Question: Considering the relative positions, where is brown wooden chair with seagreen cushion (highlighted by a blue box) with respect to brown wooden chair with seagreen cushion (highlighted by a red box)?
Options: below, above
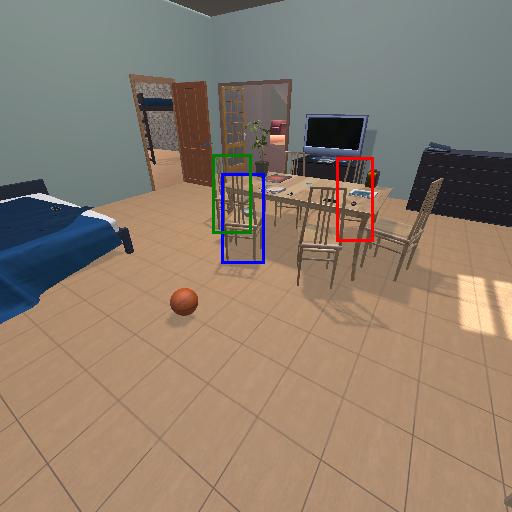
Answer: below